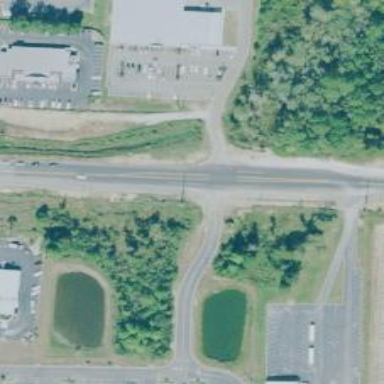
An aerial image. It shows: Marked crossing on the road.